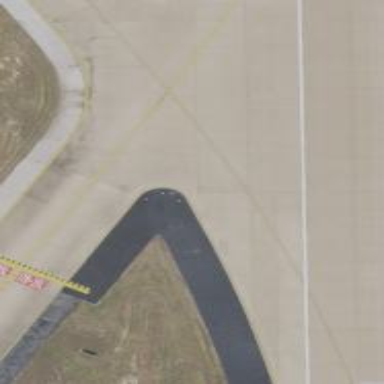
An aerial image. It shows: Image of taxiway at airport.